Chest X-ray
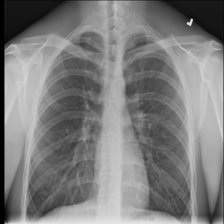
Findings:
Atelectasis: negative
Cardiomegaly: negative
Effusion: negative
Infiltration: negative
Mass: negative
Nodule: negative
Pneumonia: negative
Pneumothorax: negative
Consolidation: negative
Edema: negative
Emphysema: negative
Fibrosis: negative
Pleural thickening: negative
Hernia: negative